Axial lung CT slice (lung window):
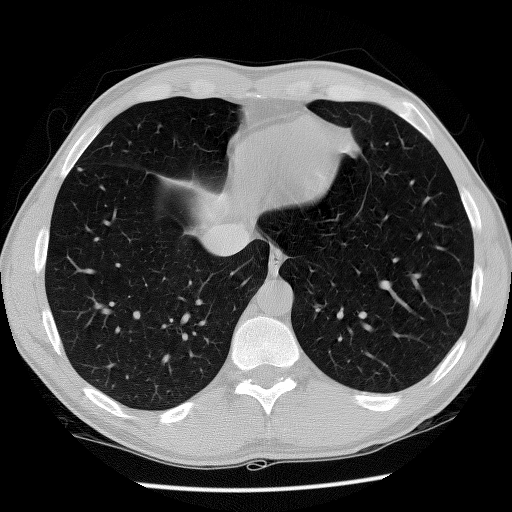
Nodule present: yes
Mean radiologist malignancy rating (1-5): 2